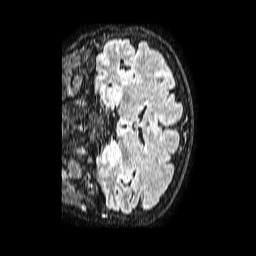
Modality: FLAIR
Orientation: coronal
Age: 58
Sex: female
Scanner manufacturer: philips
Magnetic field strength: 1.5 T
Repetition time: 4.8 s
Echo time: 0.3 s